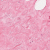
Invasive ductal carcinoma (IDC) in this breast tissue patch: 0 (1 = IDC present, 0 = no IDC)